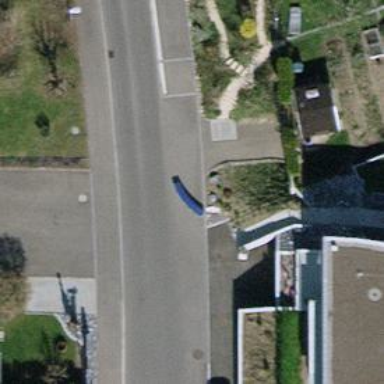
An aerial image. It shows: Bus stop with platform for public transport.